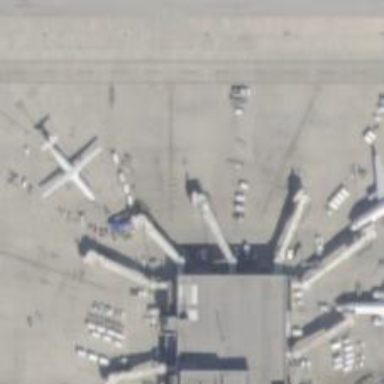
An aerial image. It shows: Airport gate.